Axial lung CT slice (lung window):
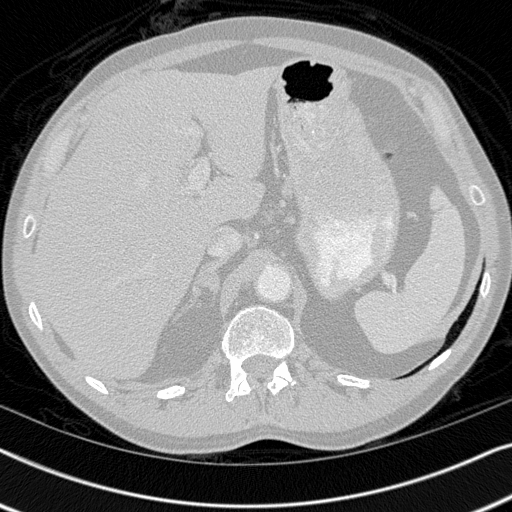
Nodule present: no